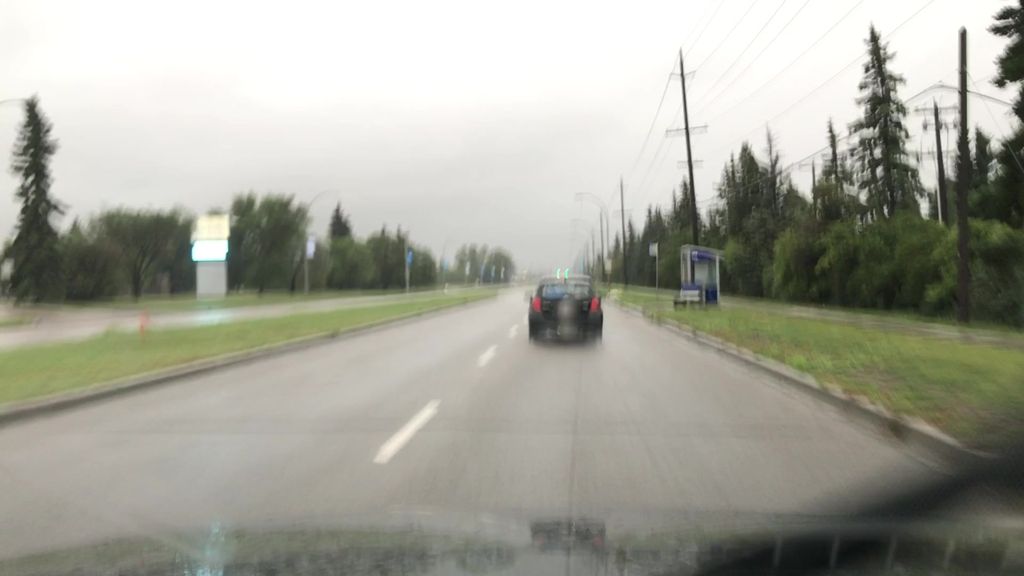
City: edmonton